Question: I have a y-axis boundary from 0 to 100 and an x axis boundary from 0 to 10. When I plot data points (0,85) and (1,86), only the portion of the plot with data points is shown. I understand how this is useful, but in my case I need the entire axis shown, unscaled. Is there a way to show the complete axes, without zooming to the data points? Thanks for your help.

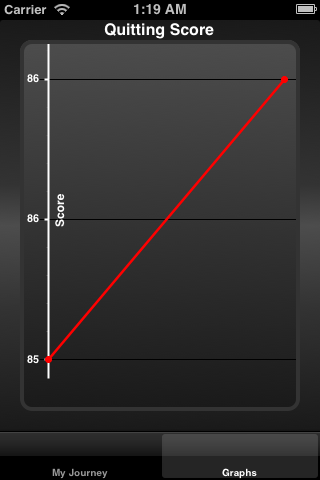
Answer: Is more a hint than an answer.. but, as I already said in comments:
-
or..
-